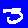
Digit: 3